Question: Having the following process

and a message boundary event which has 'cancelActivity' set to 'false' so that after 'Should cancel' the 'Sub Process' could continue where it was before the event was received - in case that 'No' was selected.
How could I simulate as if 'cancelActivity' was set to 'true' in case that the user selects 'Yes' (i.e. cancel/stop 'Sub Process' when the 'No' end is reached)?
Please ask if I wasn't clear about this.
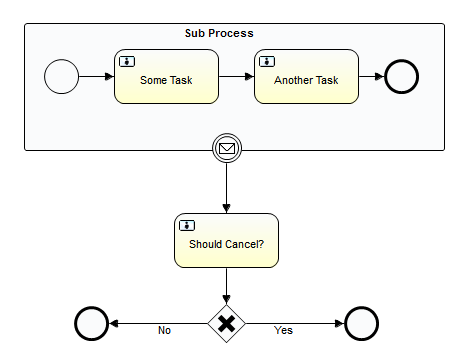
Answer: With the boundary event attached to the sub process, there is no way of going to 'another task' after 'should cancel'.
You can neither use link events (not allowed from parent to sub process), nor a simple sequence flow (not allowed between two processes).
So I guess you need attach the message event to each relevant task the sub process or you need to use two separate boundary events (one interrupting and one non-interrupting).